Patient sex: M
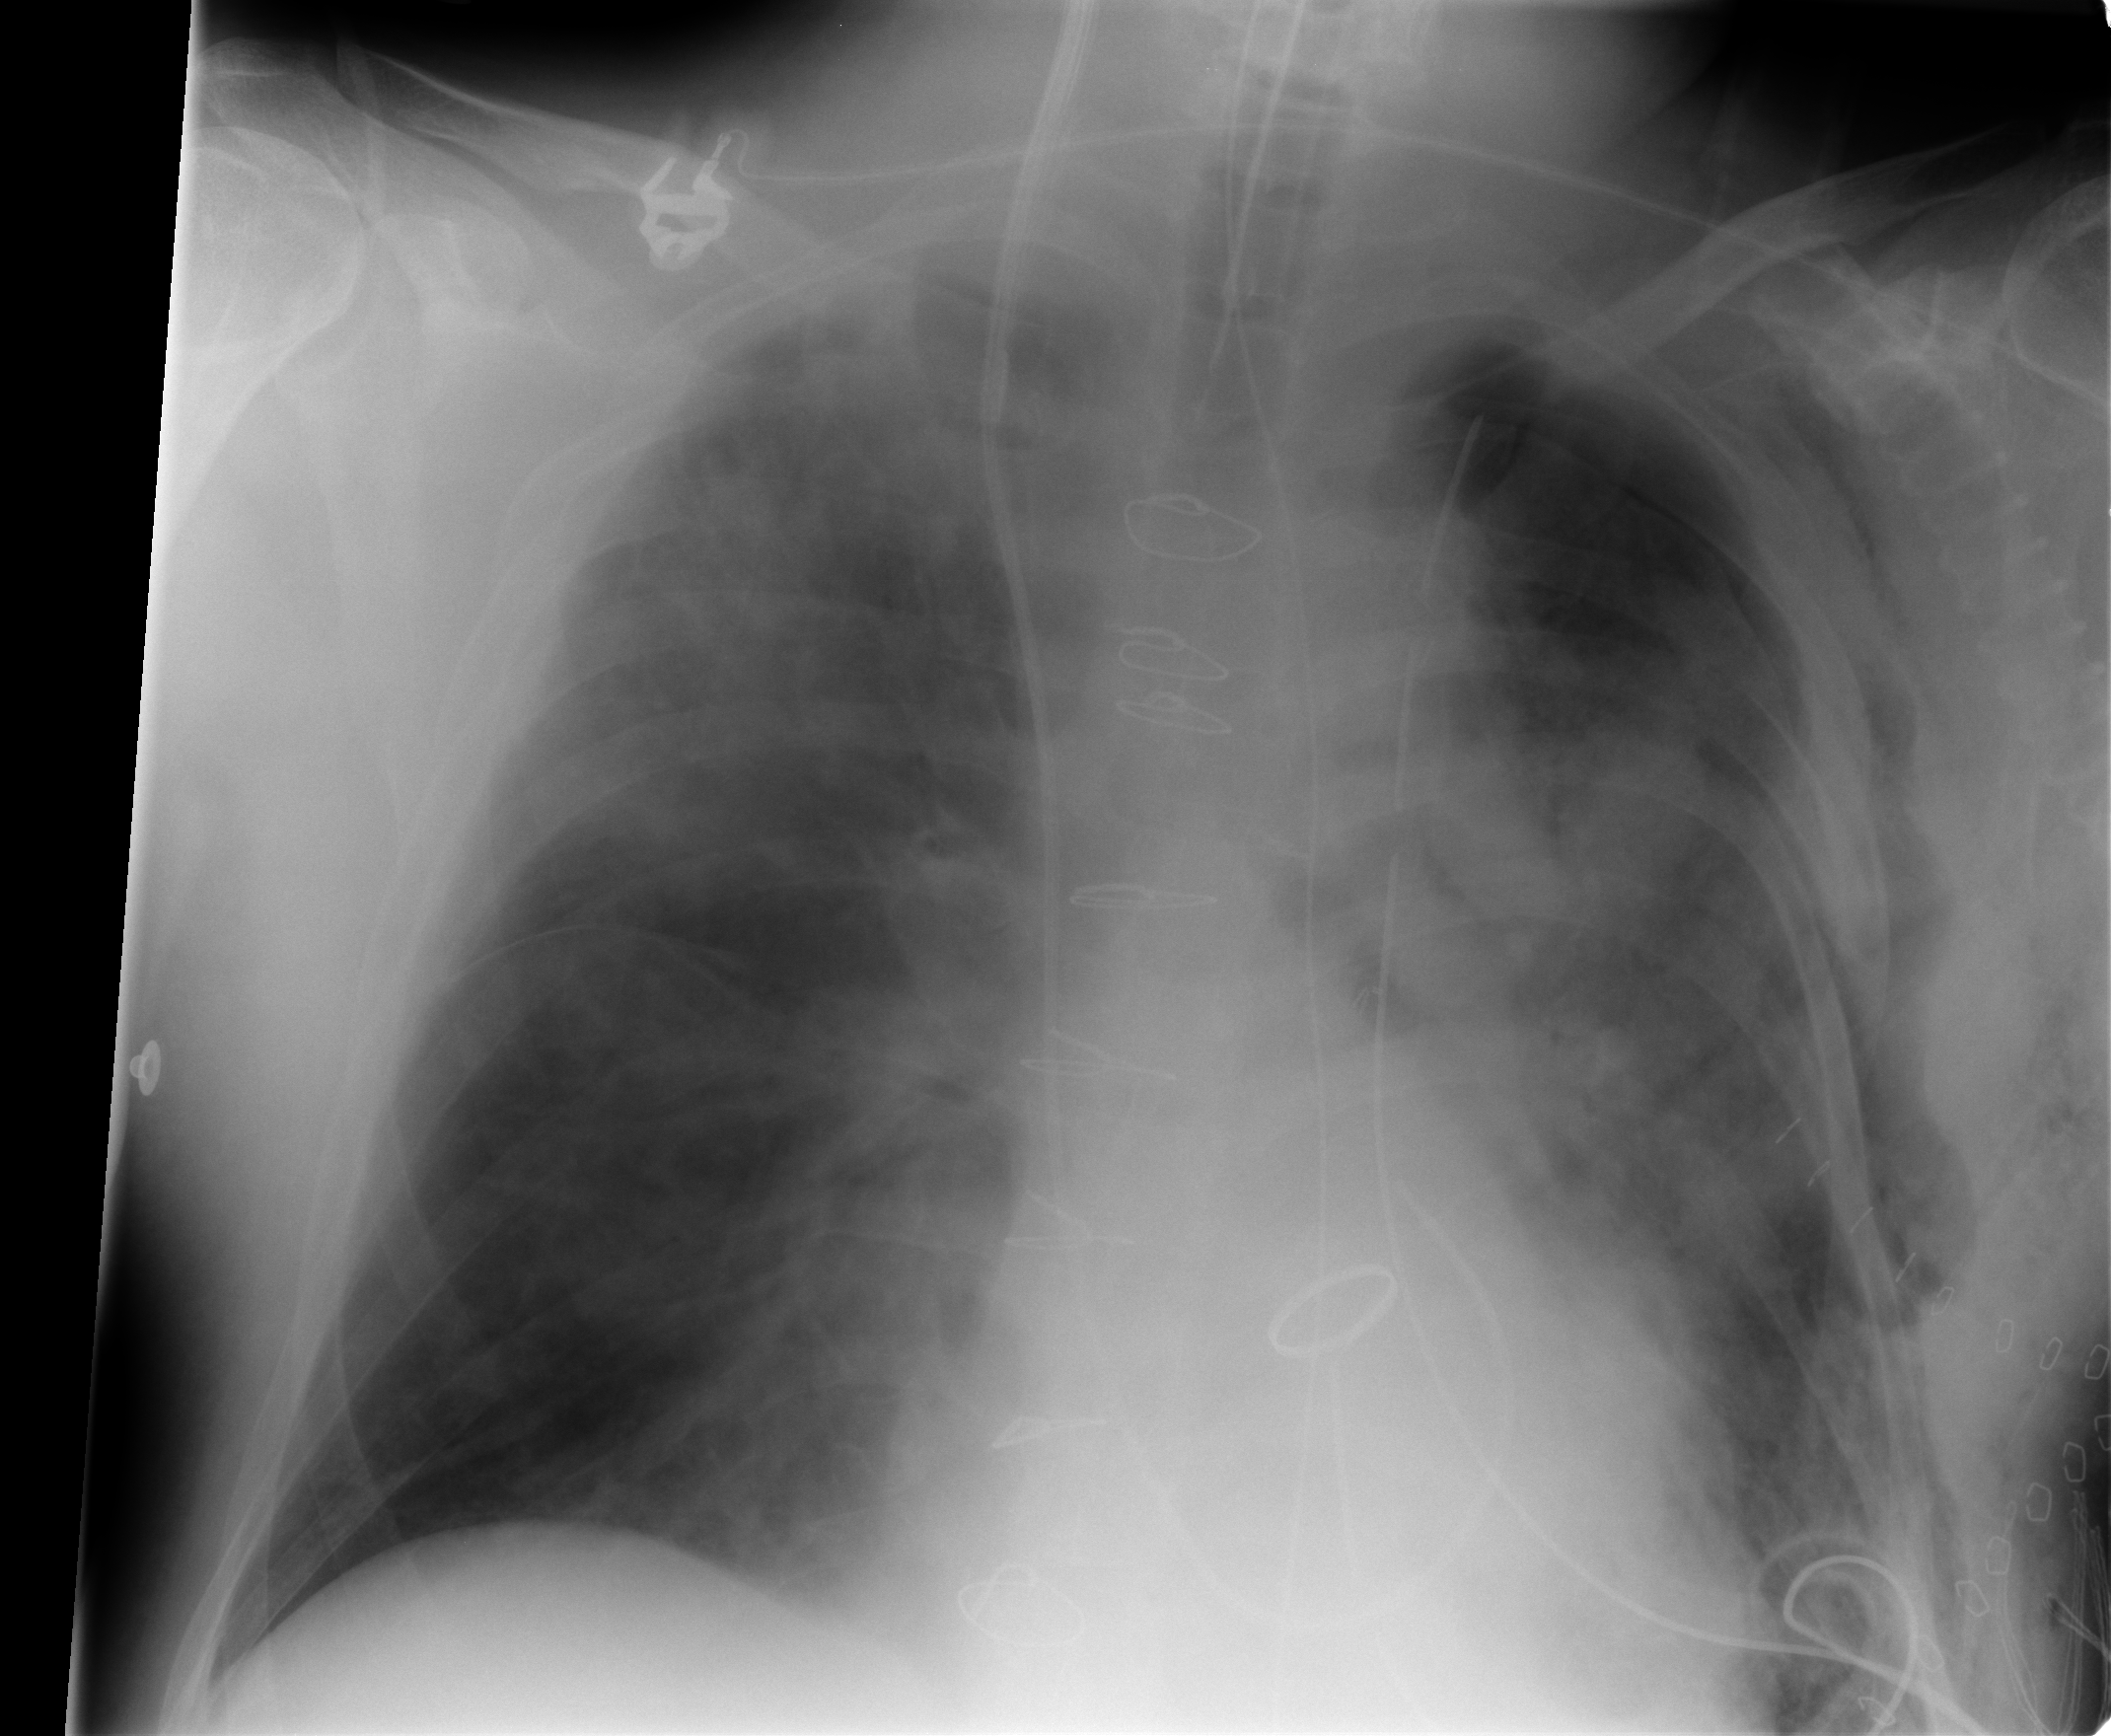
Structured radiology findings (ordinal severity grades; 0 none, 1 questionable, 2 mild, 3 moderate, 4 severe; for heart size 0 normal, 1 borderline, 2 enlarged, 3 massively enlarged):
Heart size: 0
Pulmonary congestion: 0
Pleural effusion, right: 0
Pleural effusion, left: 0
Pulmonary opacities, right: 0
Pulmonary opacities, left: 0
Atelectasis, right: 3
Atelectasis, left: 3